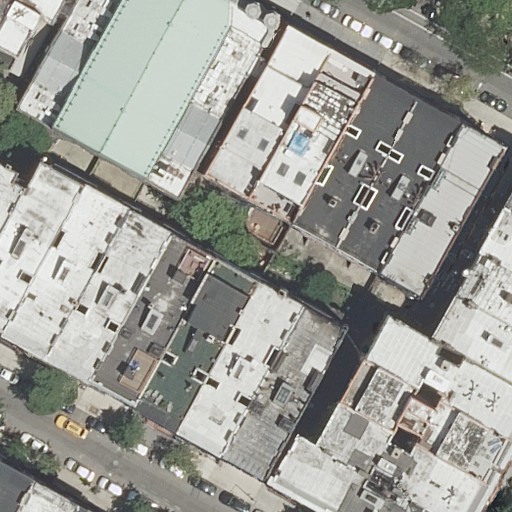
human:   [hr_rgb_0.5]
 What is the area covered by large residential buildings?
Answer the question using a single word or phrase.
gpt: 678m2

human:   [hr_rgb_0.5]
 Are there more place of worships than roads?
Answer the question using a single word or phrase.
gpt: no

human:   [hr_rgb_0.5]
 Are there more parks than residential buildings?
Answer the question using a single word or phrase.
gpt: no

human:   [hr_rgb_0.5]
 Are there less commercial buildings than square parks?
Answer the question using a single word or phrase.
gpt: no

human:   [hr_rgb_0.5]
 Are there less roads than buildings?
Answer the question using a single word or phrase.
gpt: yes

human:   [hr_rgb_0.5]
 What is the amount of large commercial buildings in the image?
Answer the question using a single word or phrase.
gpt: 0

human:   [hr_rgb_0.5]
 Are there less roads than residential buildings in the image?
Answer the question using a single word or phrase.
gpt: yes

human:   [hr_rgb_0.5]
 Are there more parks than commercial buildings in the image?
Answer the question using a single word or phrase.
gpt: yes

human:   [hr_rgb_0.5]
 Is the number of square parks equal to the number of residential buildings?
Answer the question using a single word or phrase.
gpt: no

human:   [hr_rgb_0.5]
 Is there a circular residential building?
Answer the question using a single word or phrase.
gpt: no

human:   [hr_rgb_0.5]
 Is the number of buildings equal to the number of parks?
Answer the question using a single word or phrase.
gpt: no

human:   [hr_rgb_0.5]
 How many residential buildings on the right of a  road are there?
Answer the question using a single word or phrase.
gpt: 15

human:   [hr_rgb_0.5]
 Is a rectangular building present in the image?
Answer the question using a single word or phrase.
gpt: yes

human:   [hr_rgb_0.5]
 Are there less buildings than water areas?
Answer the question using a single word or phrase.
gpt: no

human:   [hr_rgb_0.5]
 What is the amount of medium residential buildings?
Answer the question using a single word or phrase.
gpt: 17

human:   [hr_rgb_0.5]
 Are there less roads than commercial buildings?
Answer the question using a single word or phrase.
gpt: no

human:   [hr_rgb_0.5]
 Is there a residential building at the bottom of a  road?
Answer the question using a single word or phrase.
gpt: yes

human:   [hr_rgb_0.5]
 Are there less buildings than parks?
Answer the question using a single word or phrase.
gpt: no

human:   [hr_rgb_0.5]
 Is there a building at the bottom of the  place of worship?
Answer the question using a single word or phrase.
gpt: yes

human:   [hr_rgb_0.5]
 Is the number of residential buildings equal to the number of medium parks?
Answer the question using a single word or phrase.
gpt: no

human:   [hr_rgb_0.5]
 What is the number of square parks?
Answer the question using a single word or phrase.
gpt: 0

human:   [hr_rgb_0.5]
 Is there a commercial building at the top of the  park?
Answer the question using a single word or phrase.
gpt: no

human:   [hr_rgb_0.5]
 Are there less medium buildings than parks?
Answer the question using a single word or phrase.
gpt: no

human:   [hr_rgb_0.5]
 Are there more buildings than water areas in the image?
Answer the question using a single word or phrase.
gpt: yes

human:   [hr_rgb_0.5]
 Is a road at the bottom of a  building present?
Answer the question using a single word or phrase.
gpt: yes

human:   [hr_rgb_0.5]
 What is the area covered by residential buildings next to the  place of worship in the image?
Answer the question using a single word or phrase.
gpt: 5784m2

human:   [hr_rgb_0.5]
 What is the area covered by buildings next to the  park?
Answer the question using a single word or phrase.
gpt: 7080m2

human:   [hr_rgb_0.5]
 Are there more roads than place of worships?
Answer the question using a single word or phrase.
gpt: yes

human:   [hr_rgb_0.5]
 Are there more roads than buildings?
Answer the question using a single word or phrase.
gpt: no

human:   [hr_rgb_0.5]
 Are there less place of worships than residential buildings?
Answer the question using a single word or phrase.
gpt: yes

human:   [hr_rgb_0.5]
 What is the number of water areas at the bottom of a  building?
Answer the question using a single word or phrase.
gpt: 0

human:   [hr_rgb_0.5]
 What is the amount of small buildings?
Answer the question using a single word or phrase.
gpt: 7

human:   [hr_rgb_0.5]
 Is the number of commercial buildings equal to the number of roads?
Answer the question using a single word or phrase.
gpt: no

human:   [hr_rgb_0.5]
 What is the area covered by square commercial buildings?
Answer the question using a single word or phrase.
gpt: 0m2

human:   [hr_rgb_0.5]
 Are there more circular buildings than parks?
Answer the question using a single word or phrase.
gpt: no

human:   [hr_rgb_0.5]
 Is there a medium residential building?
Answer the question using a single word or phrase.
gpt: yes